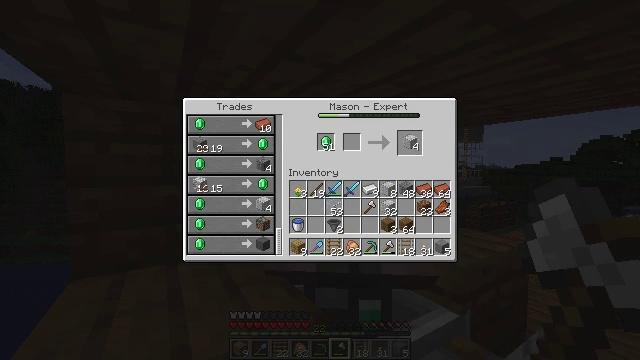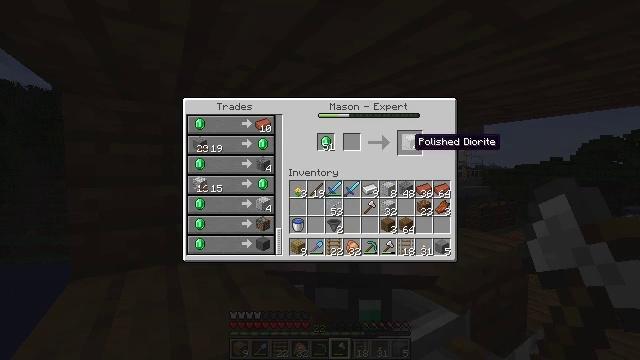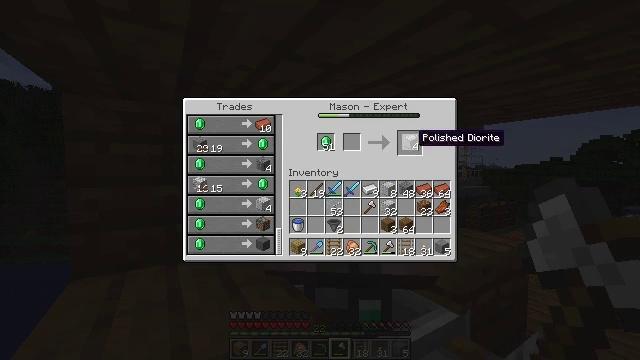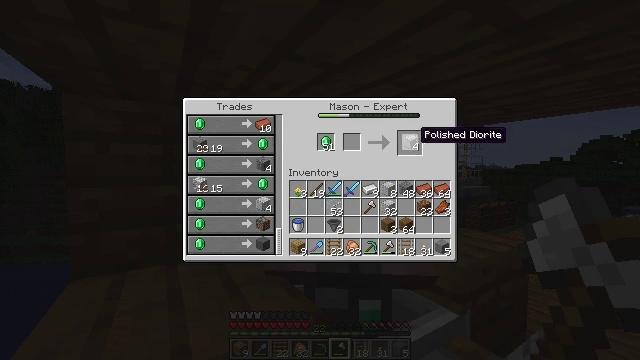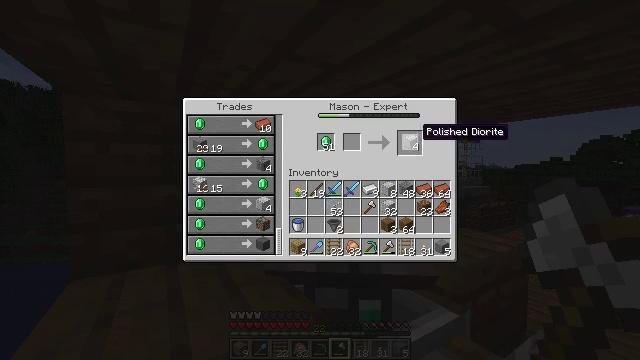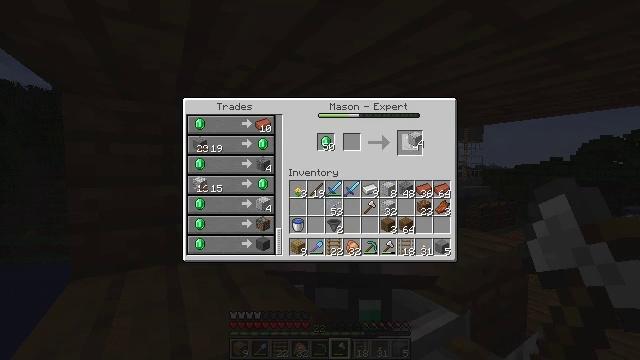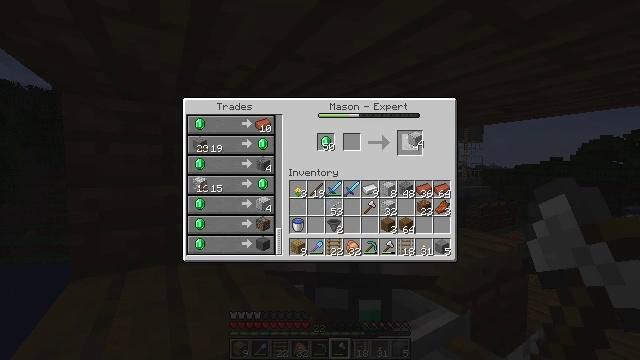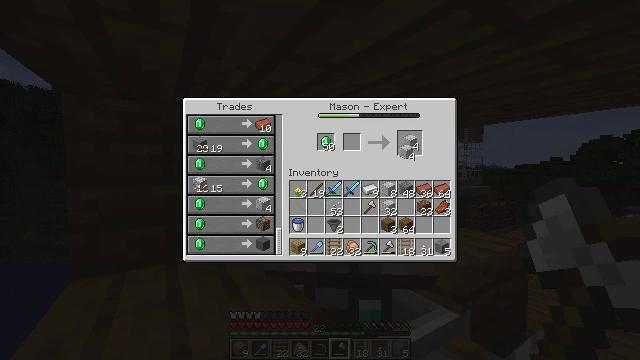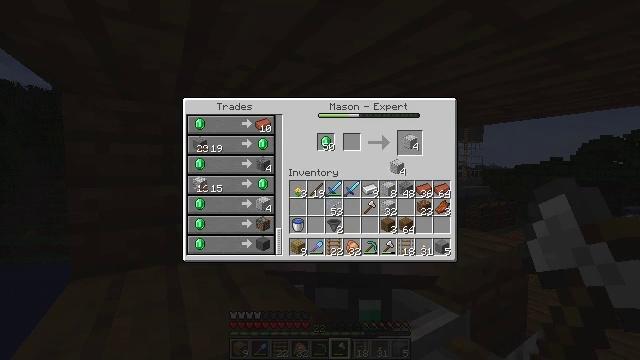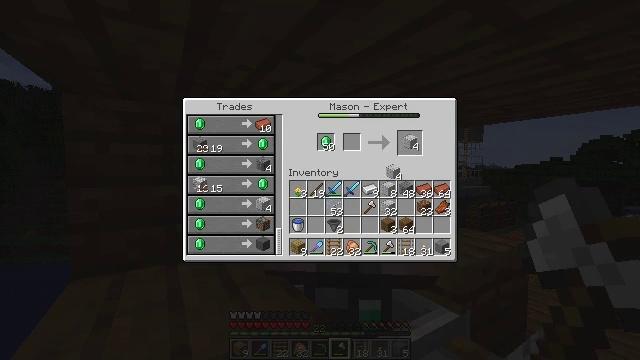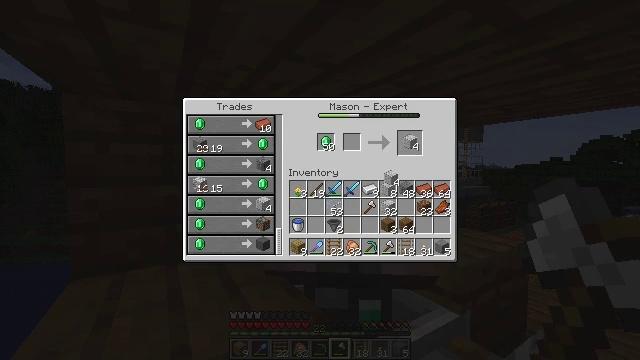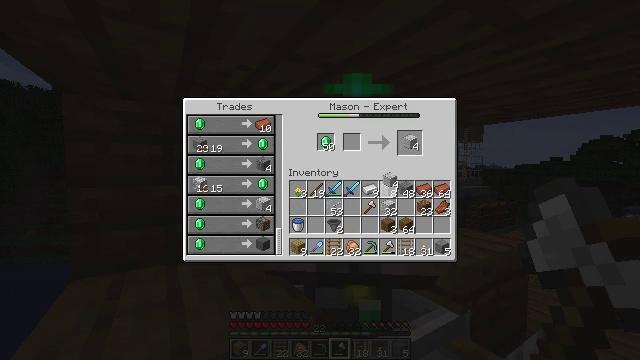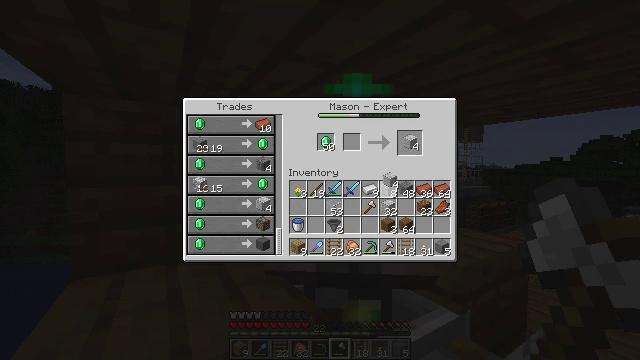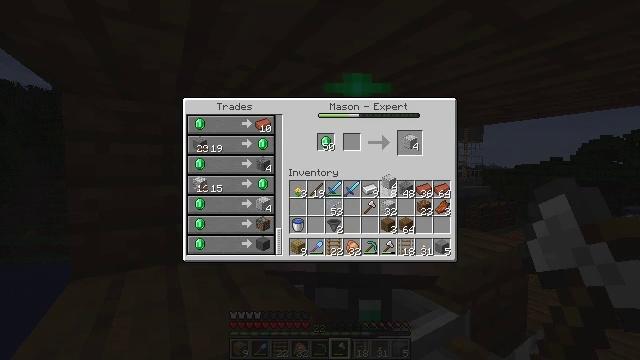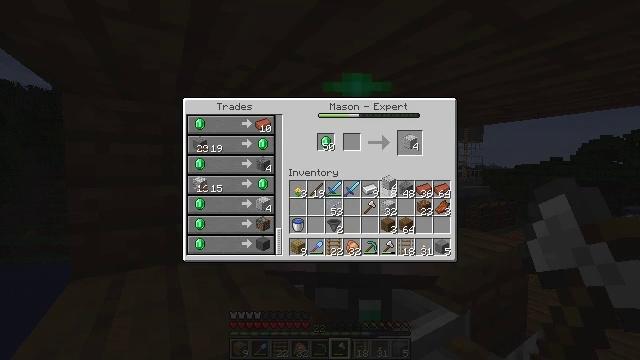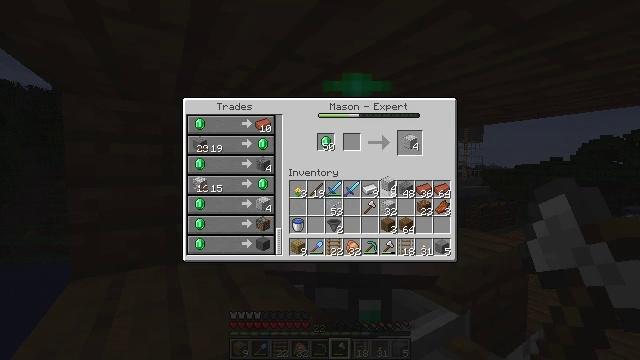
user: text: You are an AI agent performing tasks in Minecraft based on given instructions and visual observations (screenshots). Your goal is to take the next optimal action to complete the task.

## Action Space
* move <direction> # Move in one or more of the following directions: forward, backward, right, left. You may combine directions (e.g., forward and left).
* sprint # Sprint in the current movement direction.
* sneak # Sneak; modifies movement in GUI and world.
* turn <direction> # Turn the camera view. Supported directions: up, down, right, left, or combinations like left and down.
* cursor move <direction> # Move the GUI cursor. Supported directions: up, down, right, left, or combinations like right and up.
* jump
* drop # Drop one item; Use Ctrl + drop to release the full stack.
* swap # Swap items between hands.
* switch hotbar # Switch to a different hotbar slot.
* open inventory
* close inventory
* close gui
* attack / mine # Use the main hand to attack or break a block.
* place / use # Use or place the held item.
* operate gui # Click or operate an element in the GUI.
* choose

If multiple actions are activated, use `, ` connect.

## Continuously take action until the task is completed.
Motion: motion action
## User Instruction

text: Open the crafting table and craft polished diorite from diorite.
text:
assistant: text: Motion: no_op
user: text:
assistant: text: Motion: no_op
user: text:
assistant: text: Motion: no_op
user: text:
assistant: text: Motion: no_op
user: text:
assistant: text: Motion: operate gui
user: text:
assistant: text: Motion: operate gui
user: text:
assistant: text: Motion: cursor move left and down, operate gui
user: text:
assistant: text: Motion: cursor move left and down
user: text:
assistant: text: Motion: no_op
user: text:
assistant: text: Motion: no_op
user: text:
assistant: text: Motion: no_op
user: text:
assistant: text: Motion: no_op
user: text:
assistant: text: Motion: no_op
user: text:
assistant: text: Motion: no_op
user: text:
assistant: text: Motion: no_op
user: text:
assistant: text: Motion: operate gui
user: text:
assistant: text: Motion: operate gui
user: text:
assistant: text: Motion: no_op
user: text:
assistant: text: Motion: cursor move up
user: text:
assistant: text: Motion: cursor move right and up
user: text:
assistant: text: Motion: cursor move up
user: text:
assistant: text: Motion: no_op
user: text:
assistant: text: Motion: no_op
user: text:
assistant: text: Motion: no_op
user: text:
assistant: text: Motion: no_op
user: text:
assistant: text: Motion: no_op
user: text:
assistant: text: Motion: no_op
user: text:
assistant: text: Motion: operate gui
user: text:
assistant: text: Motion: operate gui
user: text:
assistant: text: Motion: cursor move left and down